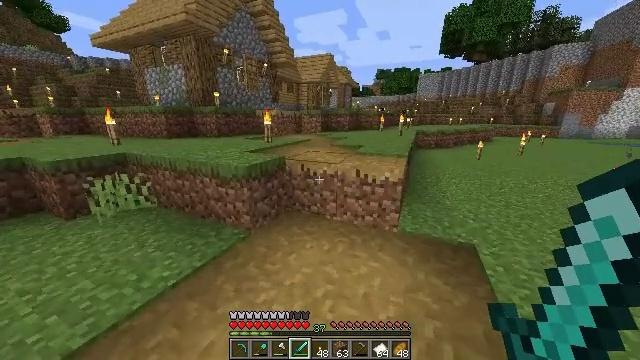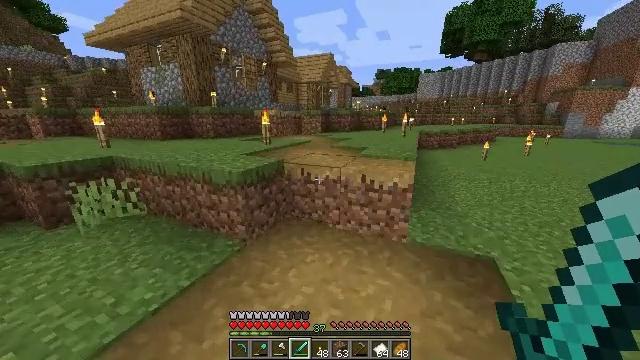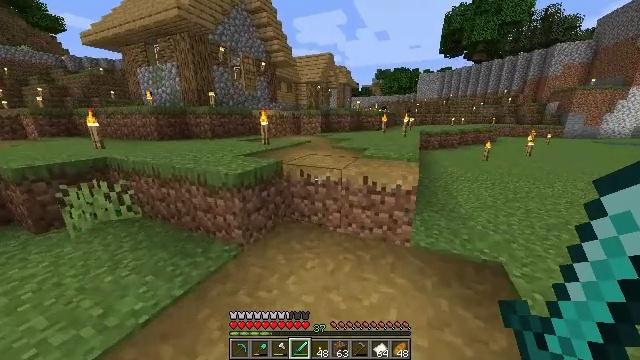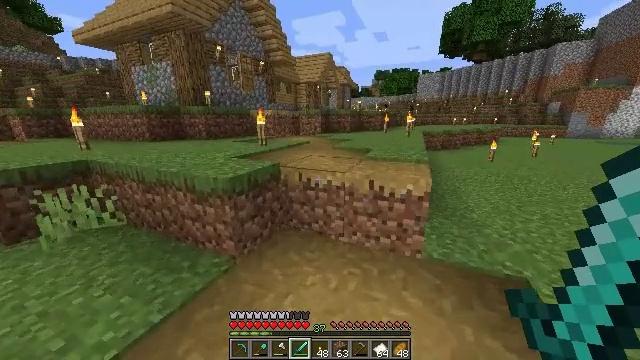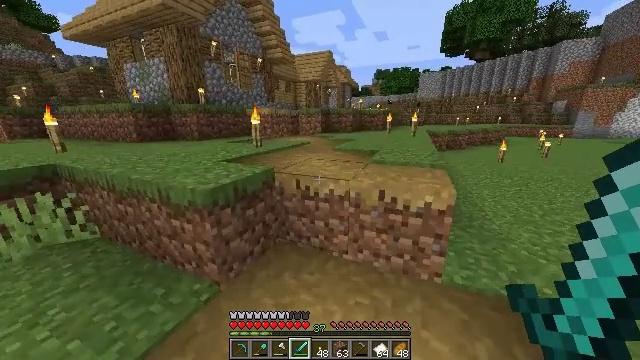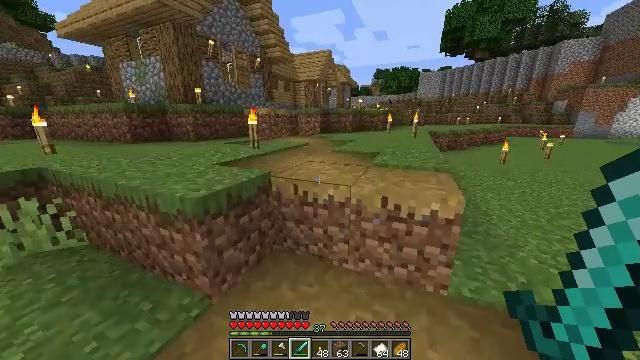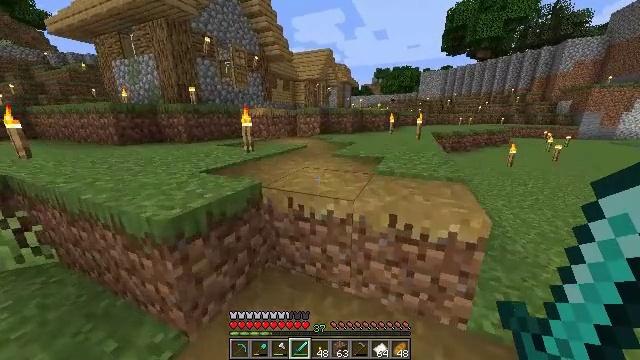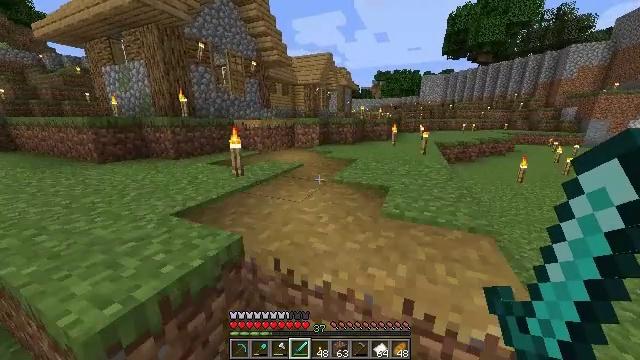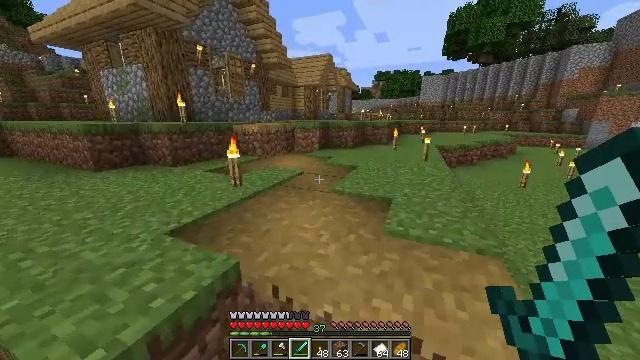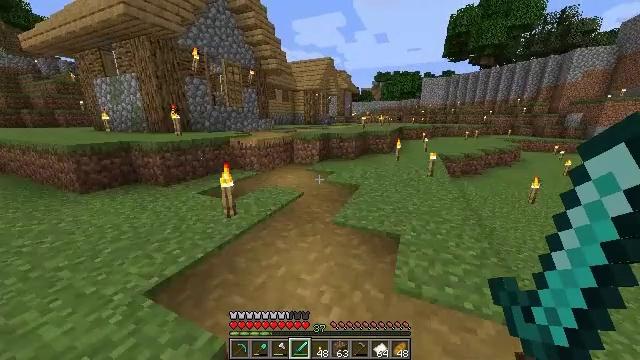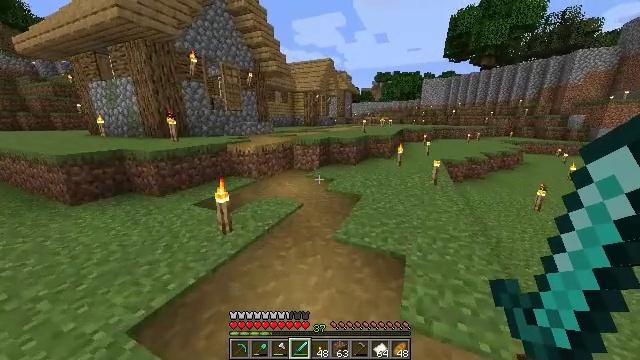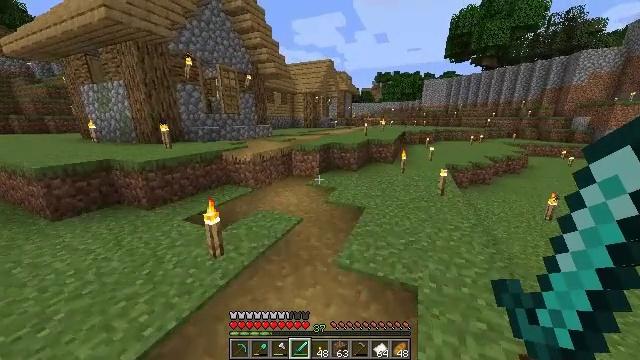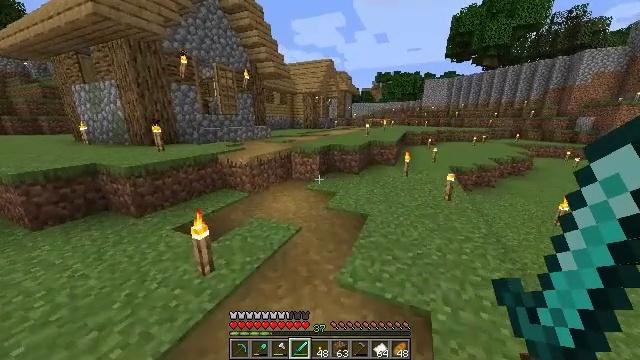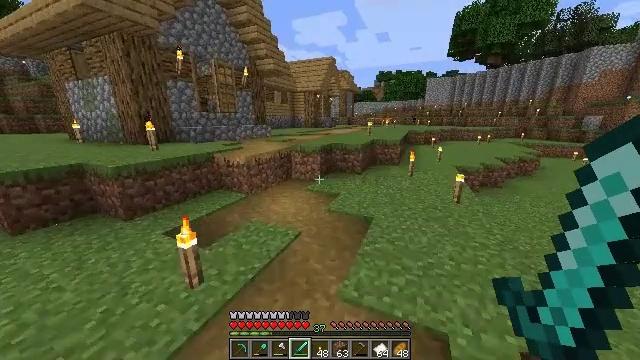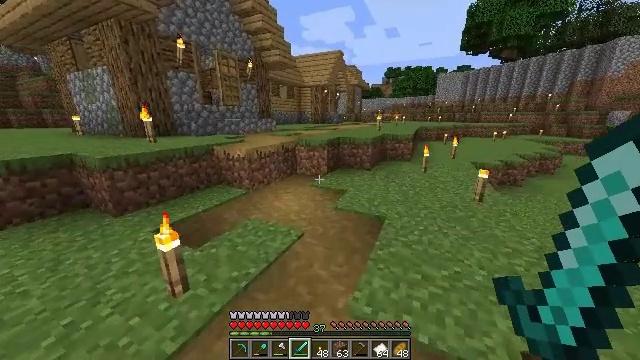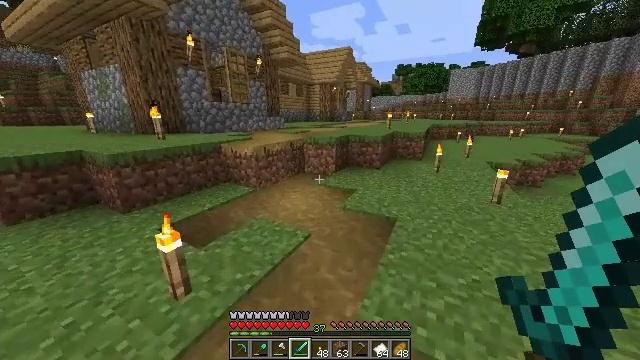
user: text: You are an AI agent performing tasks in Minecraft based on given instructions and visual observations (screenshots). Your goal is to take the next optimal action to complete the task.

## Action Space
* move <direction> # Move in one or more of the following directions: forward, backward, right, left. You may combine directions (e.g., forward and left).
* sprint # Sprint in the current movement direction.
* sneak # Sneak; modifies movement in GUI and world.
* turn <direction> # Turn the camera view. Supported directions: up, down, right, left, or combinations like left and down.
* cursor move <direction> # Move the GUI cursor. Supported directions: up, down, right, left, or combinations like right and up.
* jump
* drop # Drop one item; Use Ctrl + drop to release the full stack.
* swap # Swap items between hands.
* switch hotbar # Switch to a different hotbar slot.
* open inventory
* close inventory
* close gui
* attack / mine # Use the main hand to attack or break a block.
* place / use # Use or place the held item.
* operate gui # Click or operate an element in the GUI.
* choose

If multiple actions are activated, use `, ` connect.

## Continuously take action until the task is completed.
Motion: motion action
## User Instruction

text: Mine the smithing table.
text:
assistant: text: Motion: move forward, sprint
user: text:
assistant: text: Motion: move forward, sprint
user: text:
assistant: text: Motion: move forward, sprint
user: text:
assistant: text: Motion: move forward, sprint
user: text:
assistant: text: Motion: move forward, sprint
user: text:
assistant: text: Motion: move forward, sprint
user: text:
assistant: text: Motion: move forward, sprint, jump
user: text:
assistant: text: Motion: move forward, sprint, jump
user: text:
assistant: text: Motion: move forward, sprint, jump
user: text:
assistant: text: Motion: move forward, sprint, jump
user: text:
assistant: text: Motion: move forward, sprint, jump
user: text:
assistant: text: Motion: move forward, sprint
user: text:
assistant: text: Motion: move forward, sprint
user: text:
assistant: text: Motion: move forward, sprint, turn left
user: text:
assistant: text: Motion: move forward, sprint, turn left
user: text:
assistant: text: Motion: move forward, sprint, turn left
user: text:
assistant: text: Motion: move forward, sprint
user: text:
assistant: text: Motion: move forward, sprint
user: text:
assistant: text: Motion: move forward, sprint, turn left
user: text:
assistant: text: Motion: move forward, sprint, turn left
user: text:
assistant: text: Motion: move forward, sprint, turn left
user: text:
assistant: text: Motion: move forward, sprint, turn left
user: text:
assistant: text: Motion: move forward, sprint, turn left
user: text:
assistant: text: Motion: move forward, sprint, turn left
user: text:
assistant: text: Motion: move forward, sprint, turn left
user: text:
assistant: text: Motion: move forward, sprint, turn left, jump
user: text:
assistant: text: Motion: move forward, sprint, turn left, jump
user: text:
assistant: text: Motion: move forward, sprint, turn left, jump
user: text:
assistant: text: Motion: move forward, sprint, turn left, jump
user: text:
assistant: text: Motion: move forward, sprint, turn left